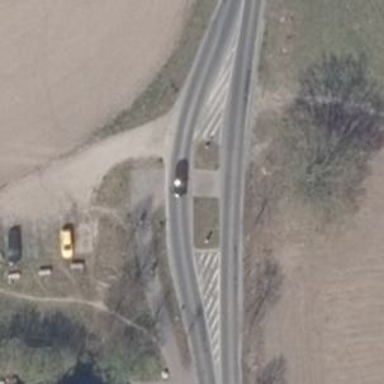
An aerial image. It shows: Unmarked crossing with pedestrian island.